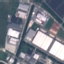
Label: Industrial